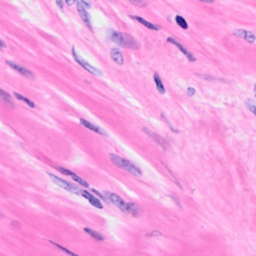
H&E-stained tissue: Breast